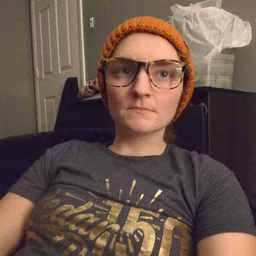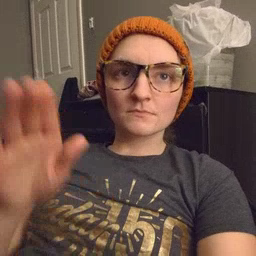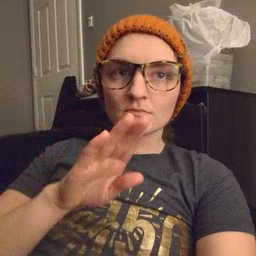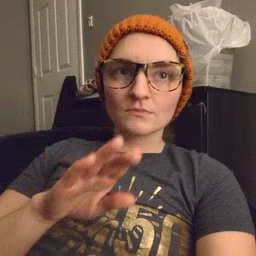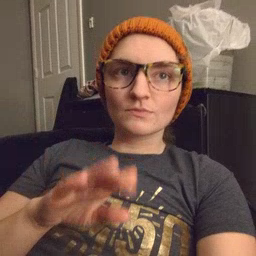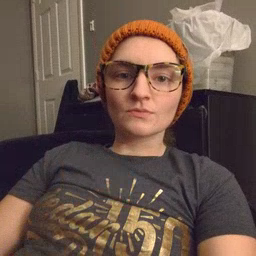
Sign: close